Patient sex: M
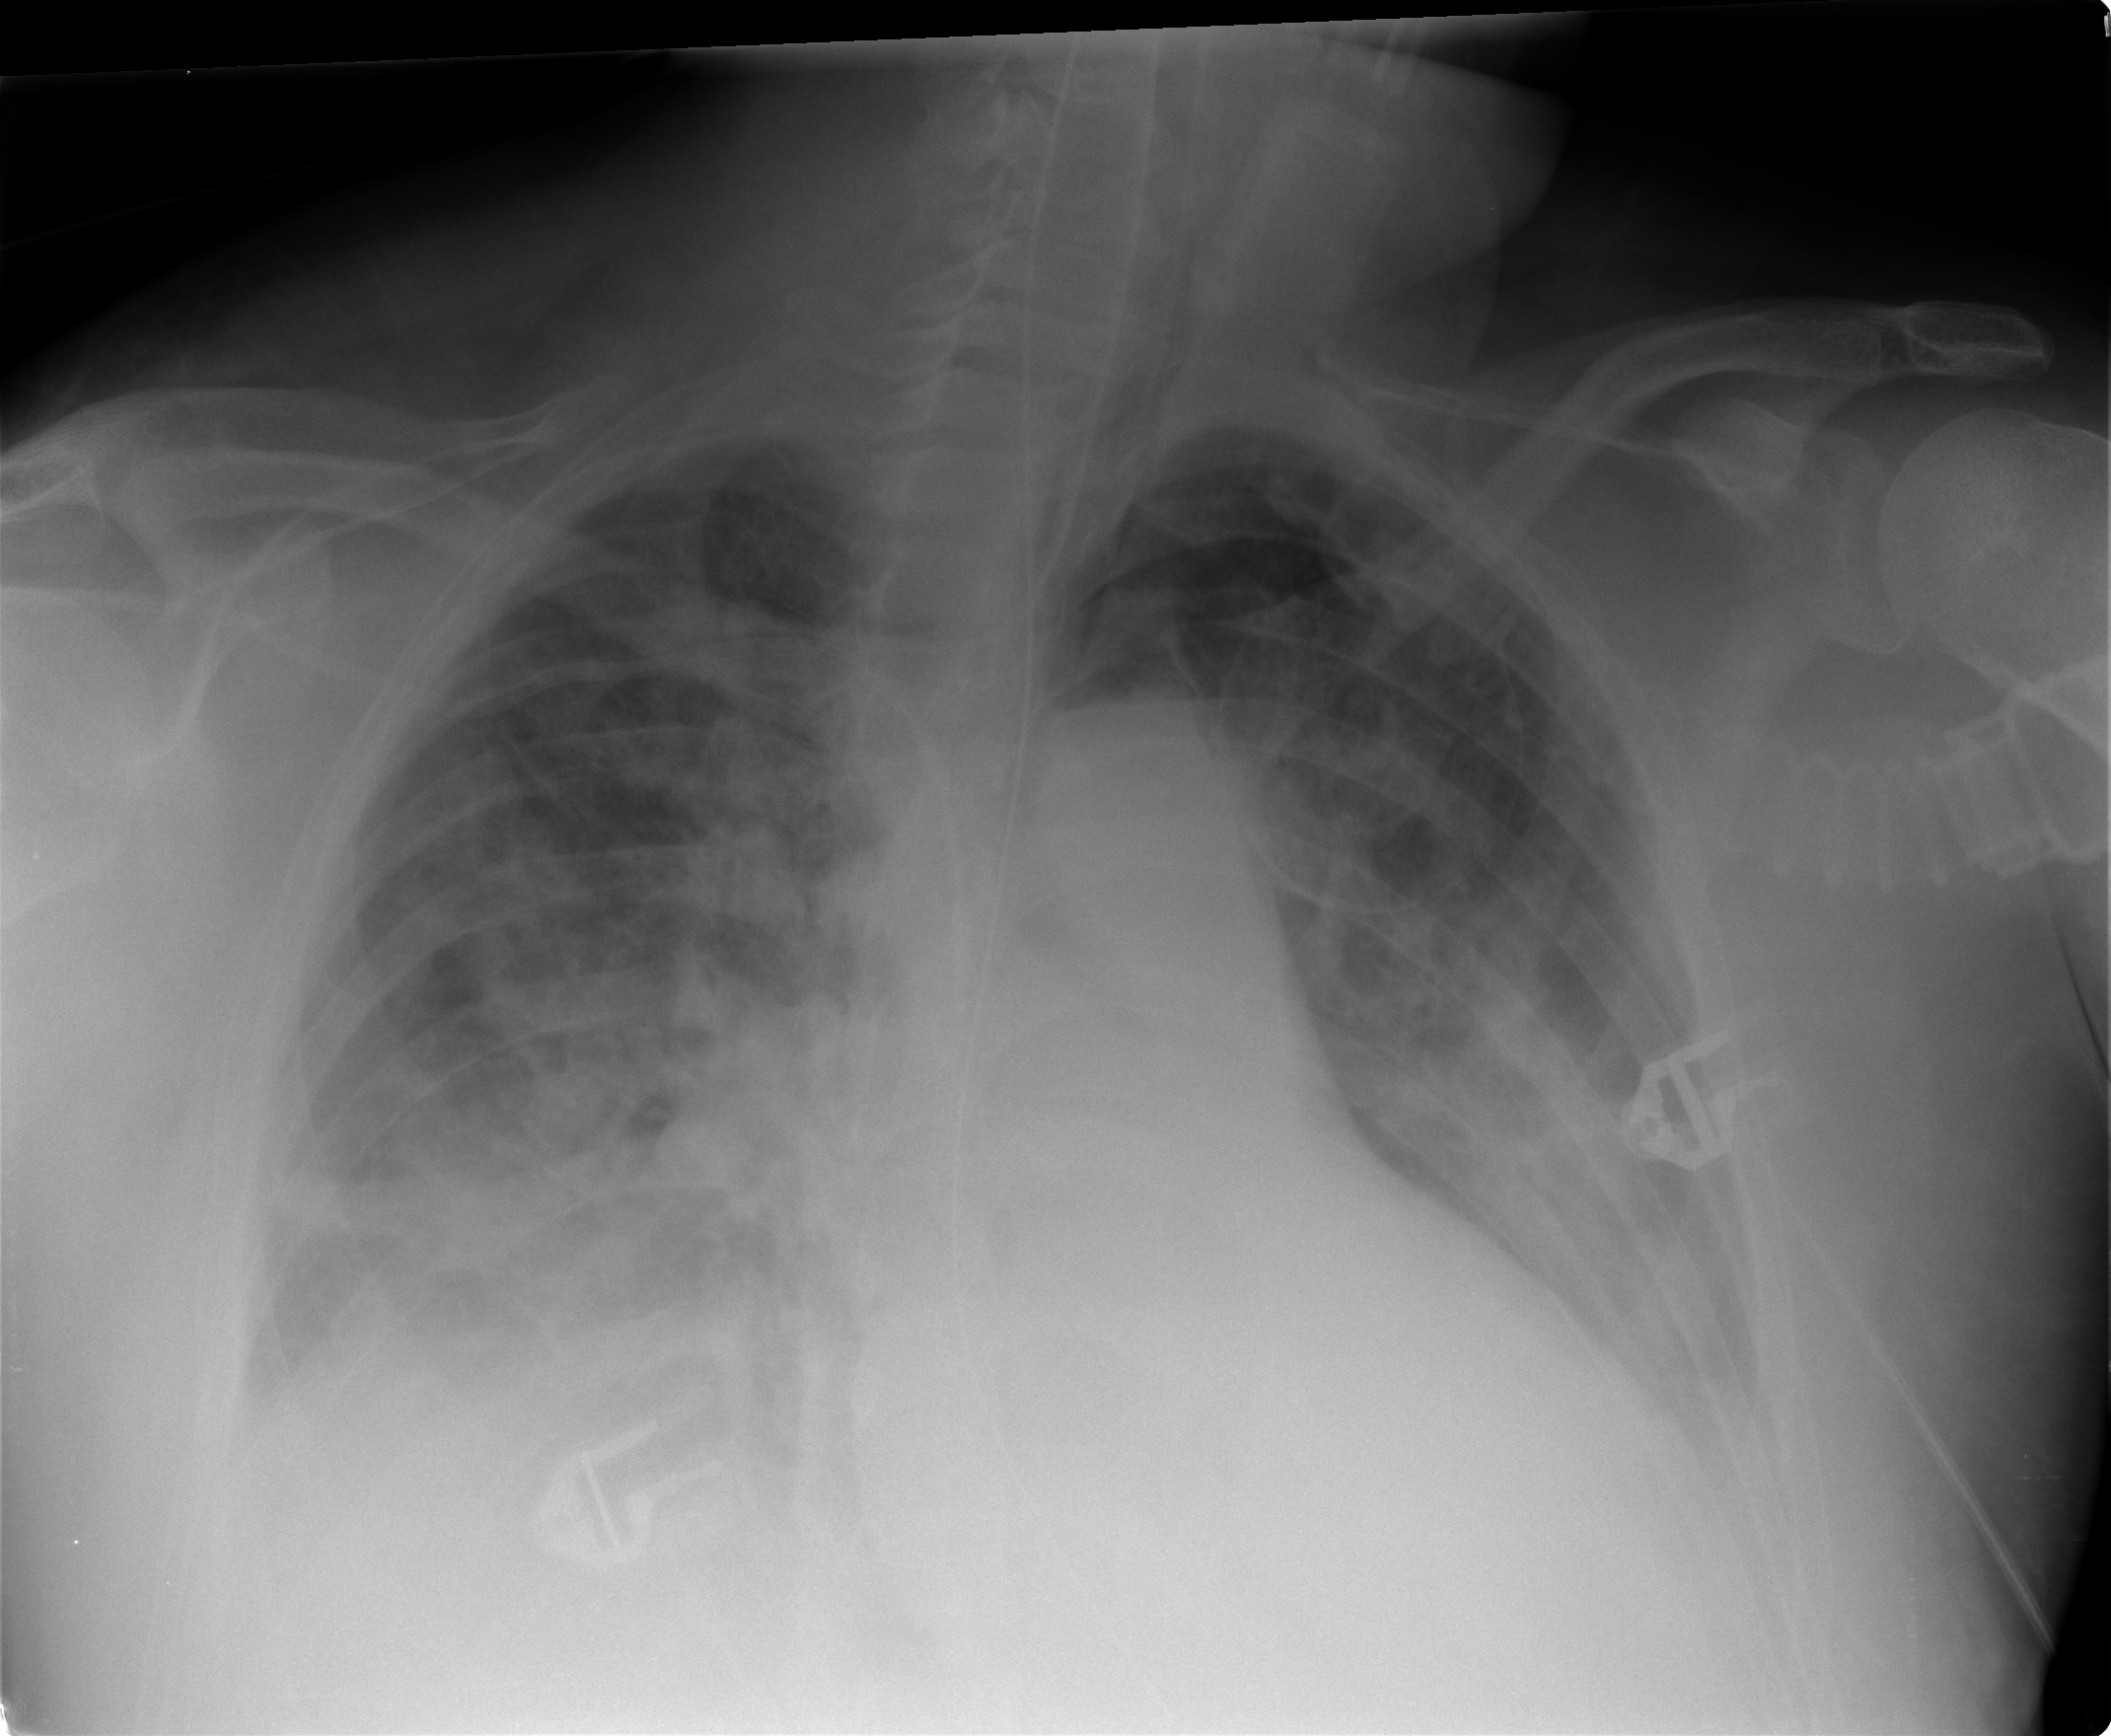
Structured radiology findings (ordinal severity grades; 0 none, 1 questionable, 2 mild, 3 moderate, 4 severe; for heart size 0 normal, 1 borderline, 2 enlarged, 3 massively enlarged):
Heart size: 2
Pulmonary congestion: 2
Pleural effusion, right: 2
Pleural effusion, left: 1
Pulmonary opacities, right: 4
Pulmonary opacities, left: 3
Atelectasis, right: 2
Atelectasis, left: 2